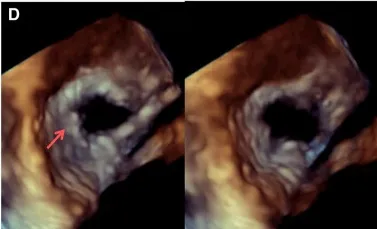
Transesophageal echocardiography (TEE) immediately before surgery revealing severe pulmonary valvular insufficiency in the cardiac end diastolic period and end systolic period (D, arrow). LA, left atrium; PA, pulmonary artery; RA, right atrium; RPA, right pulmonary artery; RV, right ventricle; RVOT, right ventricular outflow tract; TV, tricuspid valve.
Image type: radiology (ultrasound)